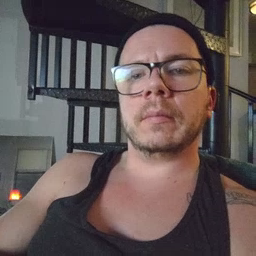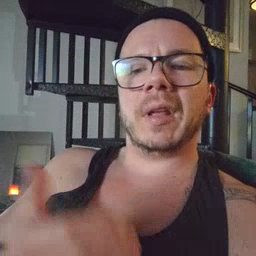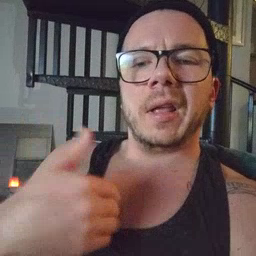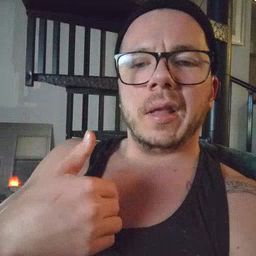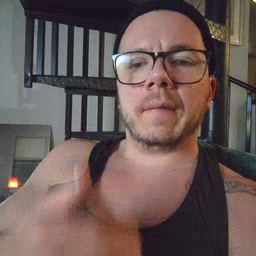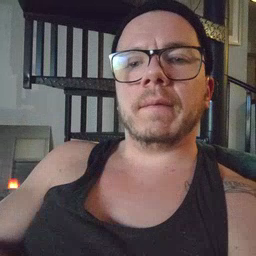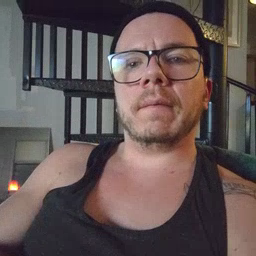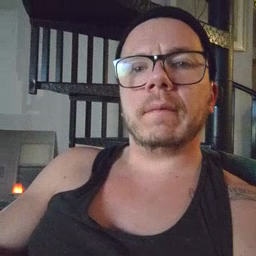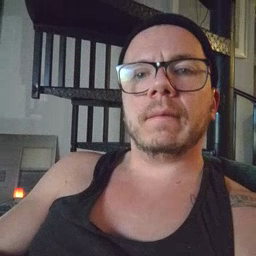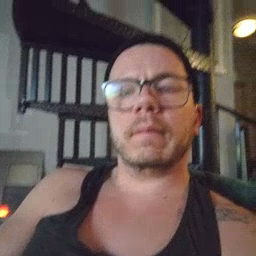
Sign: have